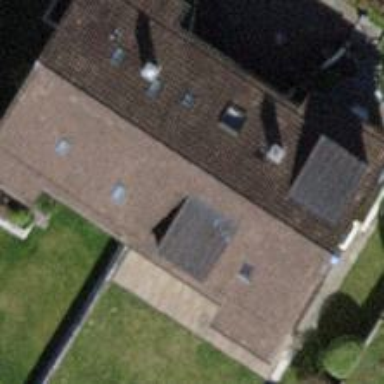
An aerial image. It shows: Detached building with pitched roof.